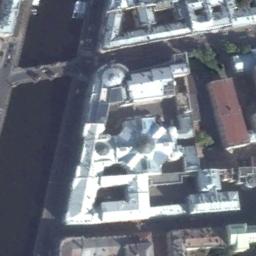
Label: church